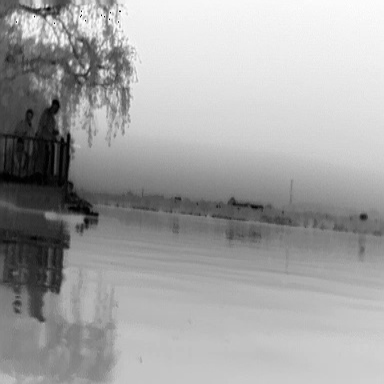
There is a warship in the infrared image.